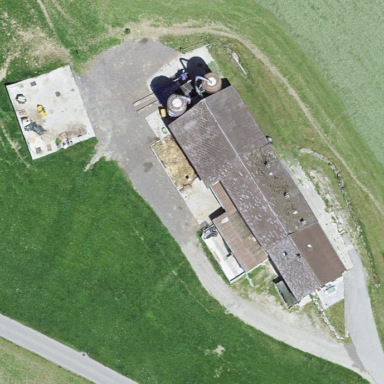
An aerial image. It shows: Farmyard area.